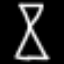
Label: hourglass